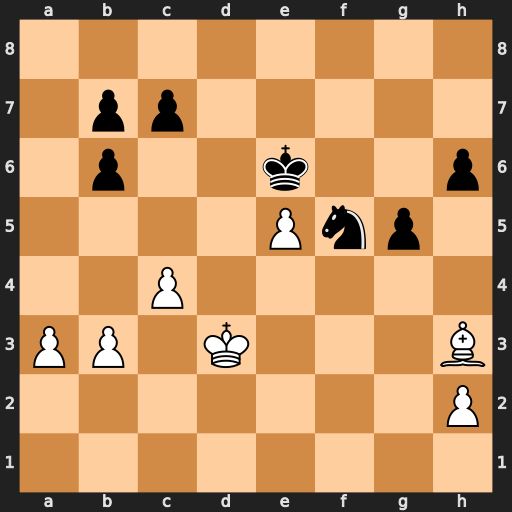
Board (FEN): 8/1pp5/1p2k2p/4Pnp1/2P5/PP1K3B/7P/8
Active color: w
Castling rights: -
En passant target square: -
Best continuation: Ke4 h5 Bxf5+